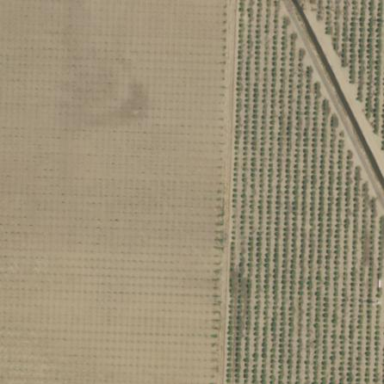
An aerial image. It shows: Orchard.